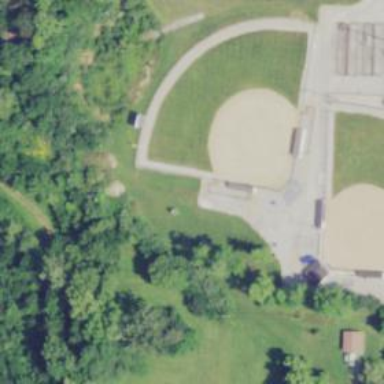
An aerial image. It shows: Baseball pitch for leisure and sports activities.